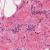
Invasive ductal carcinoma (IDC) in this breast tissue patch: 0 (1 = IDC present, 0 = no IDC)